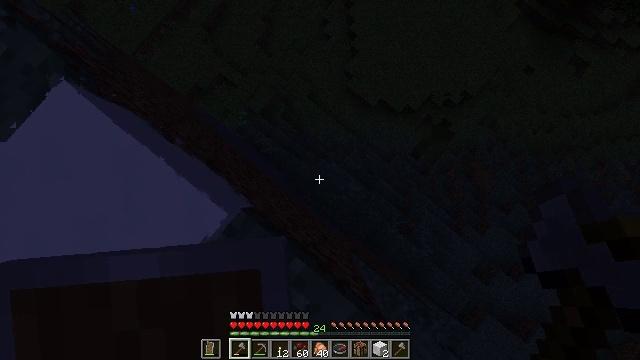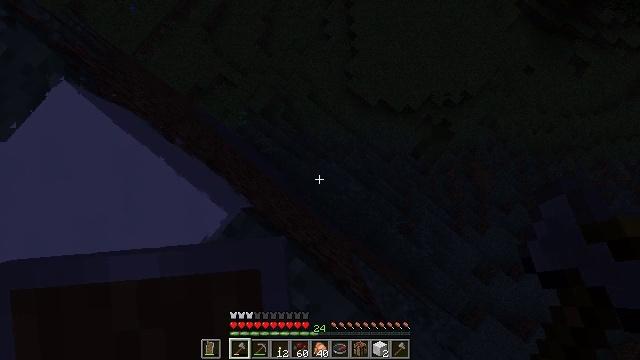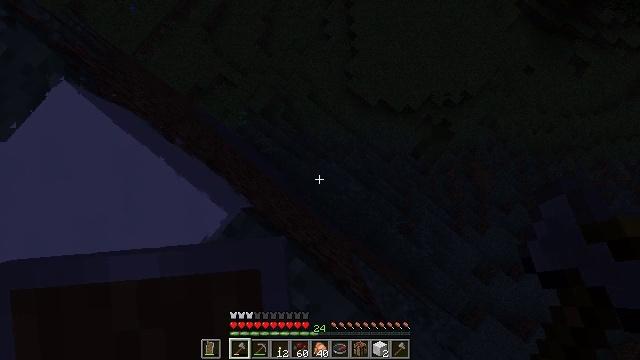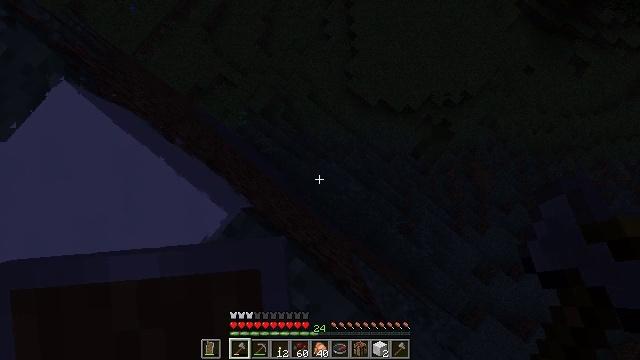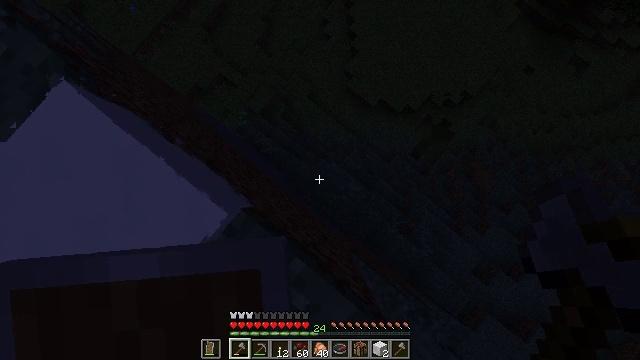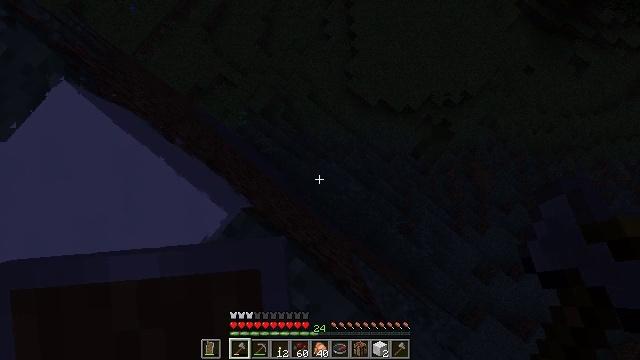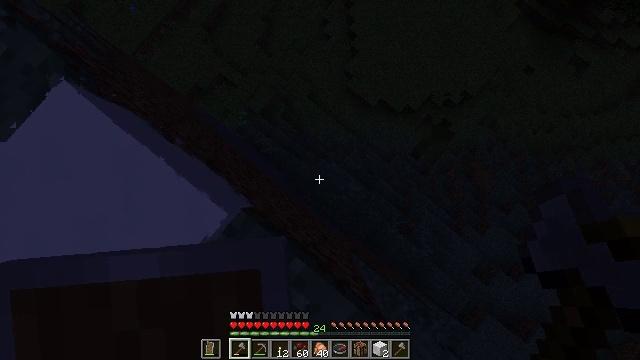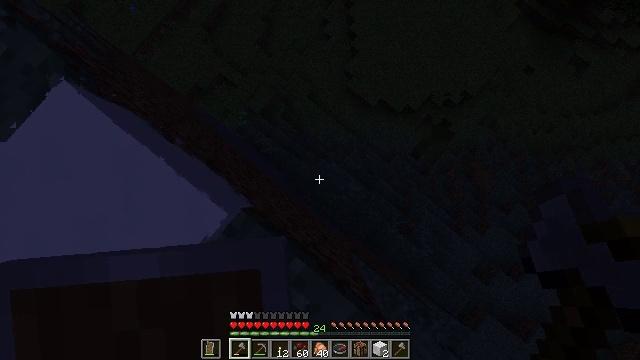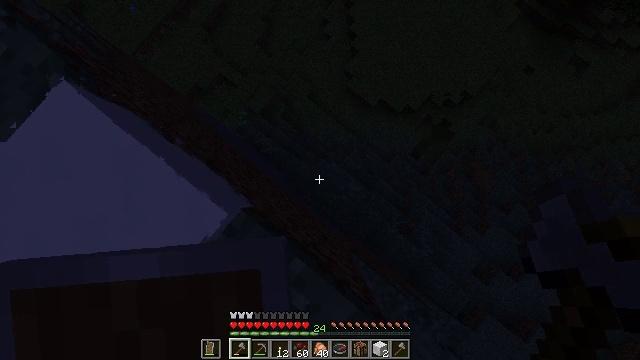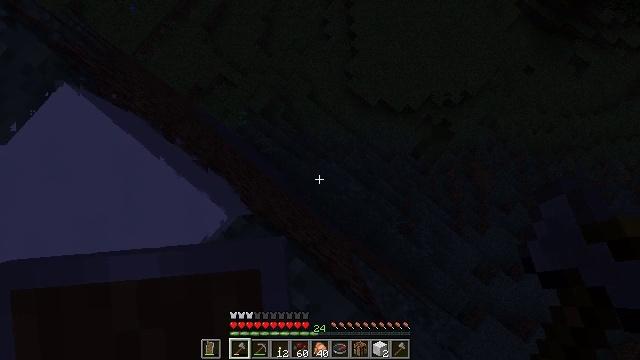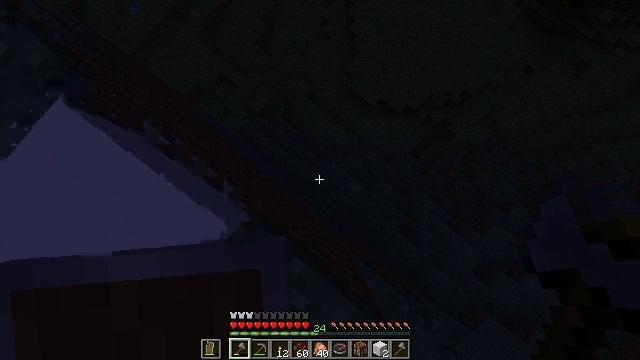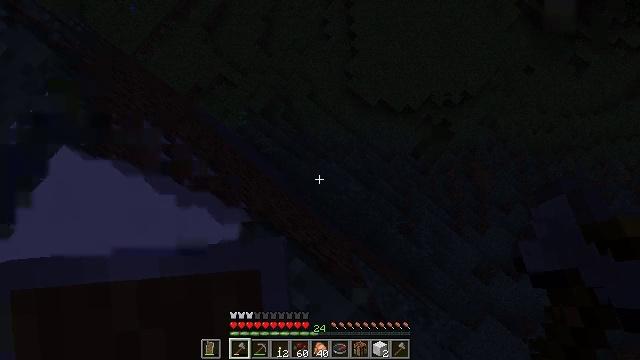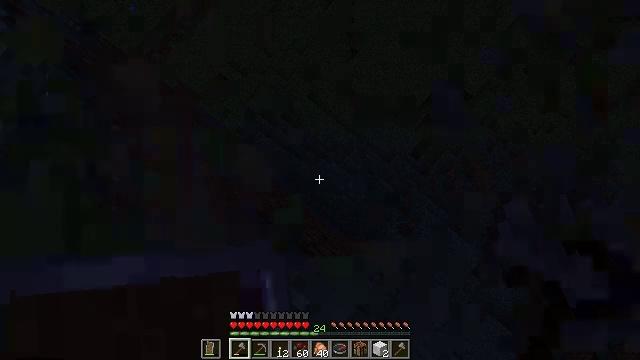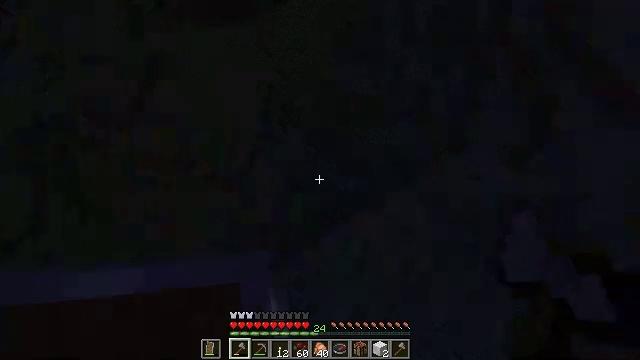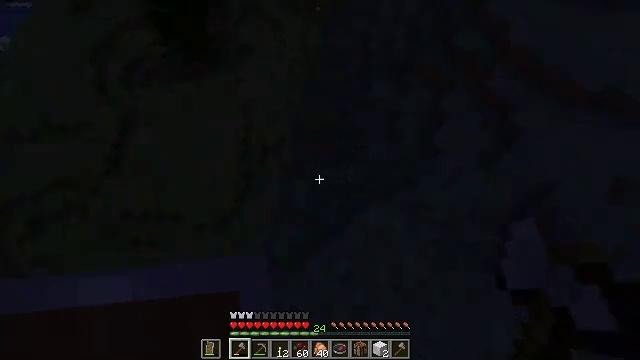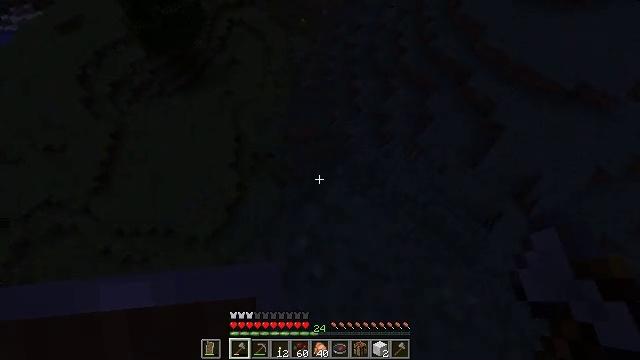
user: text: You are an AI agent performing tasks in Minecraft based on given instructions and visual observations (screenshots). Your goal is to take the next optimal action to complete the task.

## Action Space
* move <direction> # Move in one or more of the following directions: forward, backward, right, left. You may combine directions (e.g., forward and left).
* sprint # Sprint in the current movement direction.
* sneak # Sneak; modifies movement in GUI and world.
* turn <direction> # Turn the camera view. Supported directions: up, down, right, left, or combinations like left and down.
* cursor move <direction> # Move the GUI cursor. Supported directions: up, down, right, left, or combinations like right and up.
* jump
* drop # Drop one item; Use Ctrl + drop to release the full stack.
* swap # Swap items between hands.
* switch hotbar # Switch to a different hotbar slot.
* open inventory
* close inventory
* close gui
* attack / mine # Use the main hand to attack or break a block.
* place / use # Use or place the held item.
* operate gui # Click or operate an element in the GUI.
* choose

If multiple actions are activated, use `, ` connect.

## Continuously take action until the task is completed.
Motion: motion action
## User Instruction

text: Kill mobs.
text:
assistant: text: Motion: sneak
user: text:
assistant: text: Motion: sneak
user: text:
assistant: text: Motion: sneak
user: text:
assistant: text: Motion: sneak
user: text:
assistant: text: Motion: sneak
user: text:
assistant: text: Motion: sneak
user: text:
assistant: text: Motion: sneak
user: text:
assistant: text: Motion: sneak
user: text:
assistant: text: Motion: sneak
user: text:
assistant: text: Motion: turn right
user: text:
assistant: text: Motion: move back, turn right
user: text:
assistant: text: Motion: move back, turn right and up
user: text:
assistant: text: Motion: move back and move right, turn right and up
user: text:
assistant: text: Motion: move back and move right, turn right and up
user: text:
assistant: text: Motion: move back and move right, turn right and up
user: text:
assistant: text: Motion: move back and move right
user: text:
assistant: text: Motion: move right
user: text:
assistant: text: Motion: move right, turn right
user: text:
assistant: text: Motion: move right, turn right
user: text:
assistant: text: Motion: move right, turn right
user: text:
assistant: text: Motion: move right, turn right
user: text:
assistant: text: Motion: move right, turn right and down
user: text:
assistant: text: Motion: move forward and move right
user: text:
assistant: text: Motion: move forward and move right
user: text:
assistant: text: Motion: move forward and move right
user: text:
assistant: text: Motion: move forward and move right
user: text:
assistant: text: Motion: move forward
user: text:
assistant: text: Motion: move forward
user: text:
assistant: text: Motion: move forward
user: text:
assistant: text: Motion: move forward, turn up